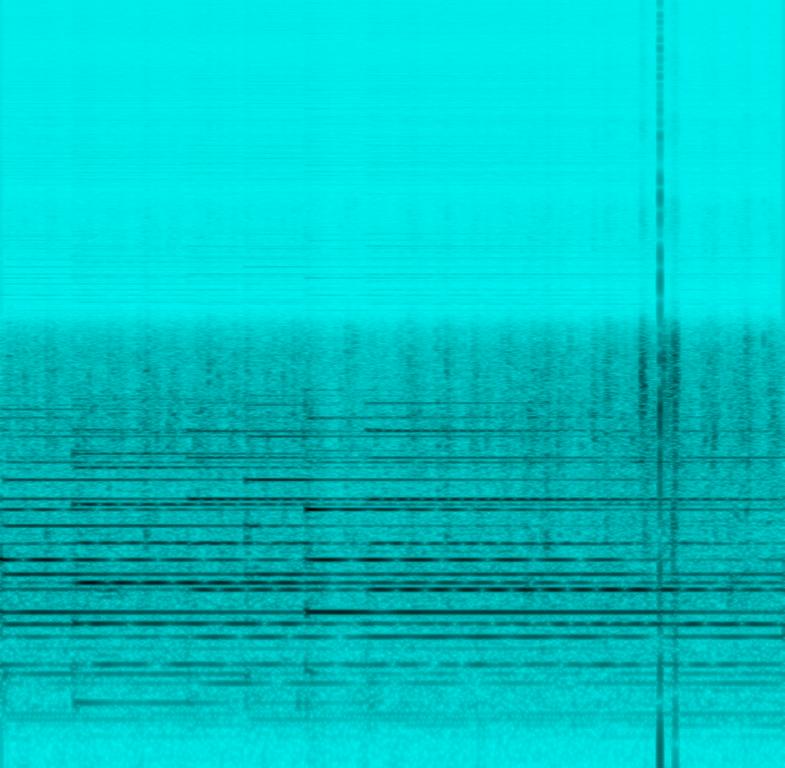
The low quality recording features a clock ticking and clock bells sounds, alongside some camera sounds. The recording is loud, noisy and in mono.